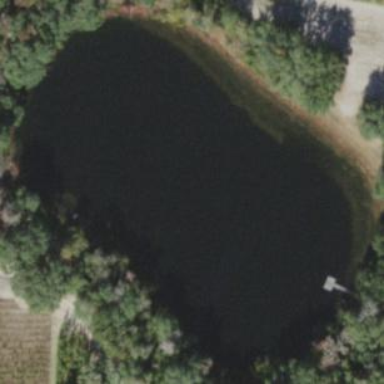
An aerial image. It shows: Lake with natural water.